Aerial crown-view tile of a tropical tree (Barro Colorado Island, Panama), acquired 20250915:
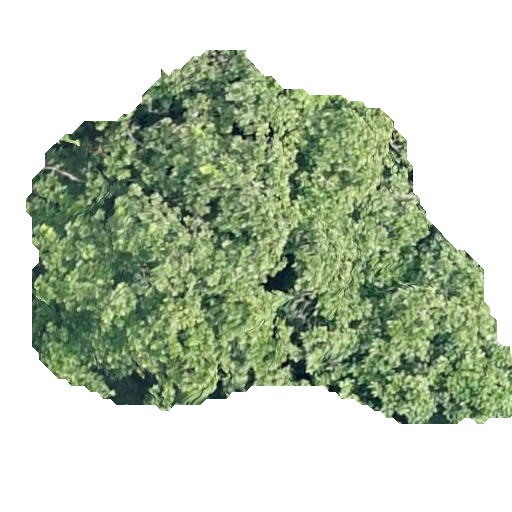
Species: Anacardium excelsum
GBIF accepted scientific name: Anacardium excelsum
Crown area: 183.684 m²